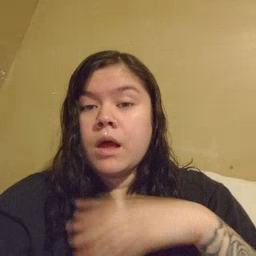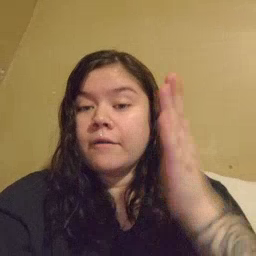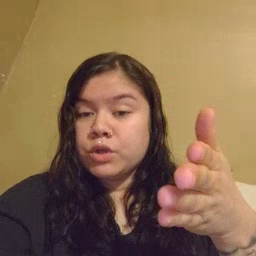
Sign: after